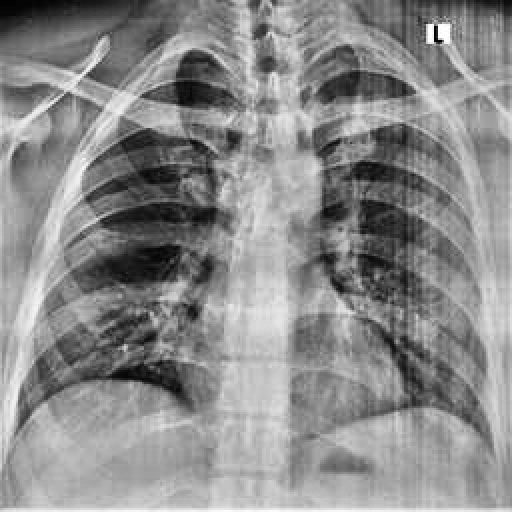
Finding: NORMAL